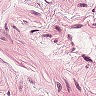
Metastatic tissue present: no